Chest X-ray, AP view. Patient: 26 years old, sex M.
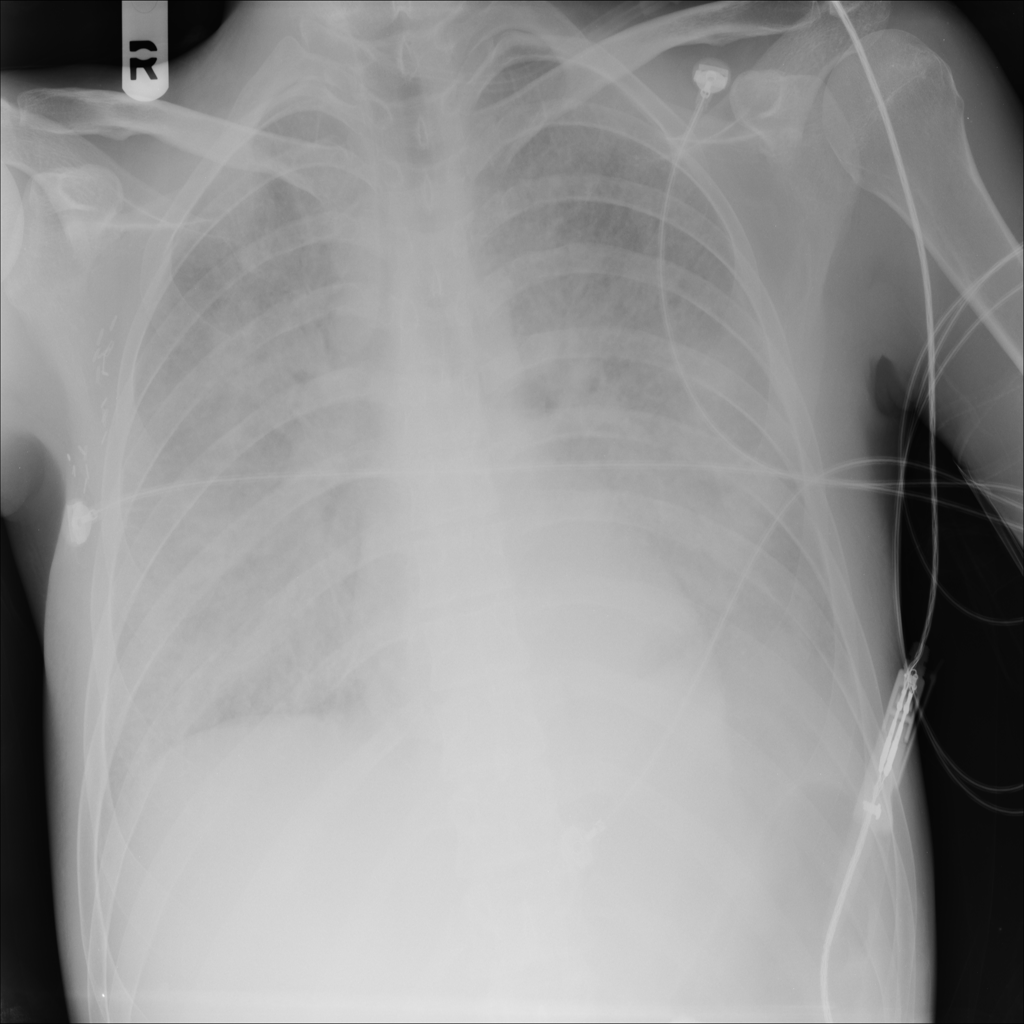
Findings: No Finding